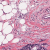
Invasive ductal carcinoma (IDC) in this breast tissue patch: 1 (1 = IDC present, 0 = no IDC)